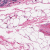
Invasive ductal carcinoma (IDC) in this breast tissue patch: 0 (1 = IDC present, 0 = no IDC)